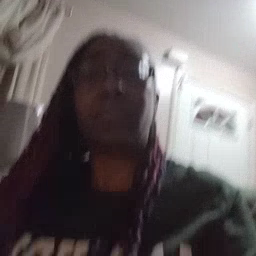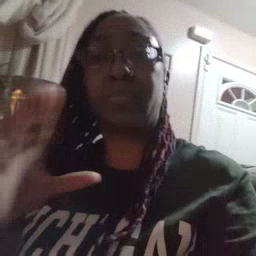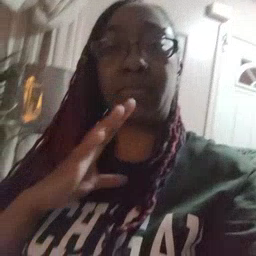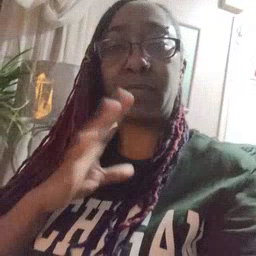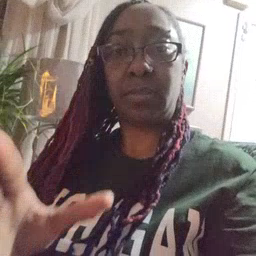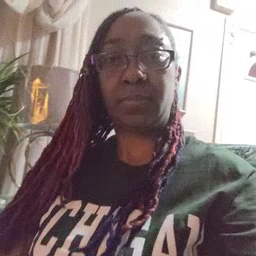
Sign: fine